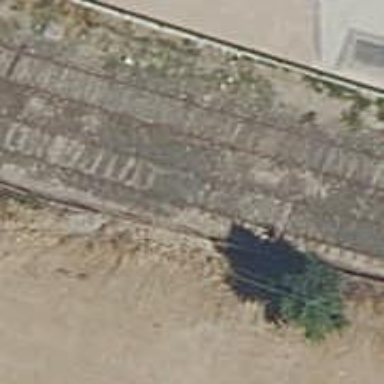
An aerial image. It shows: Rail spur service.